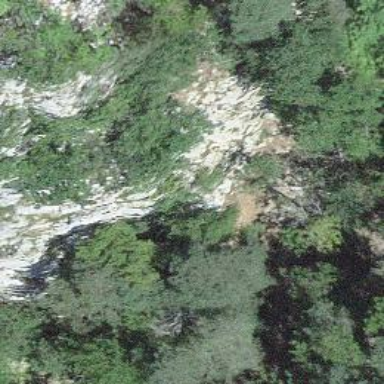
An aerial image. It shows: Cliff in nature.